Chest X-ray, PA view. Patient: 33 years old, sex M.
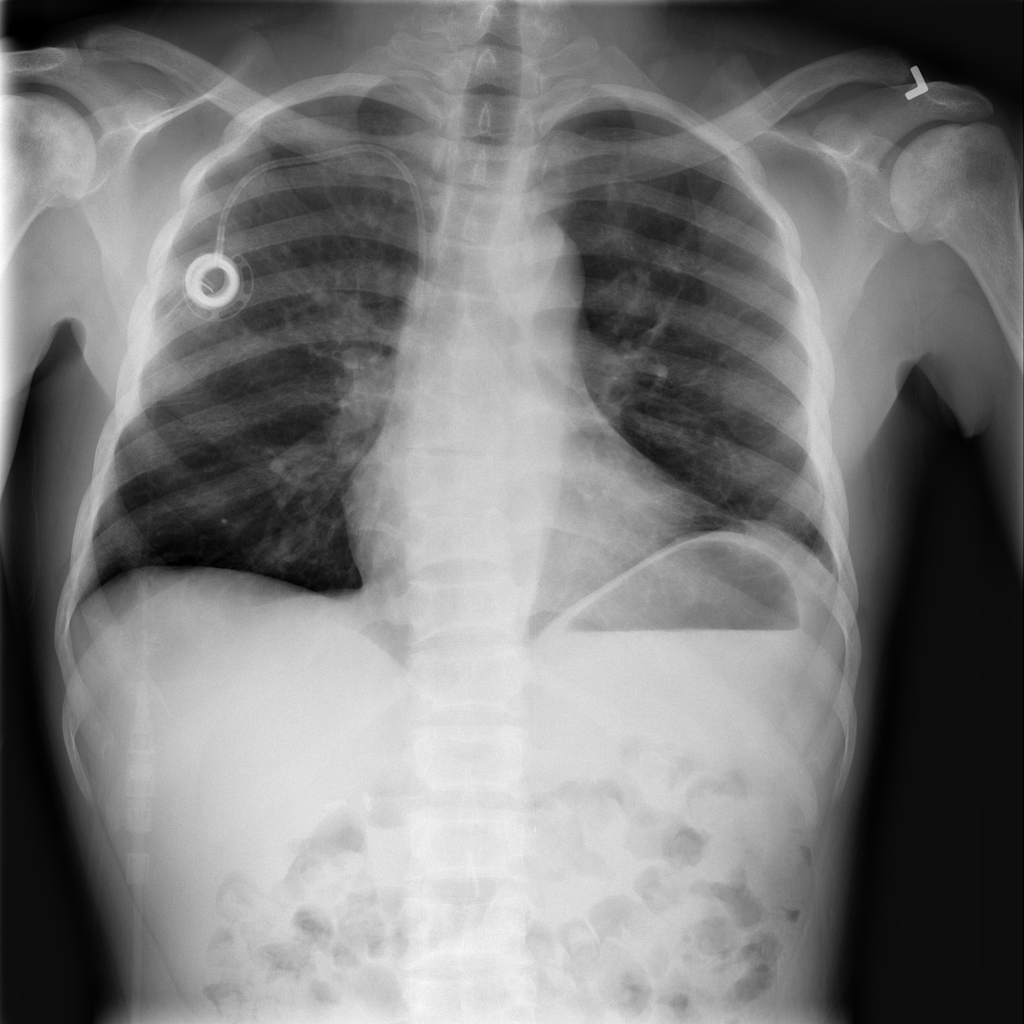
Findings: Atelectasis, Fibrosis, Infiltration